Interaction volume radius: 5 \u00c5
Interaction volume height: 10 \u00c5
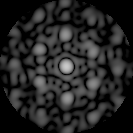
Disorder parameter: 0.5178